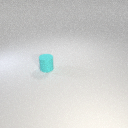
small cyan rubber cylinder